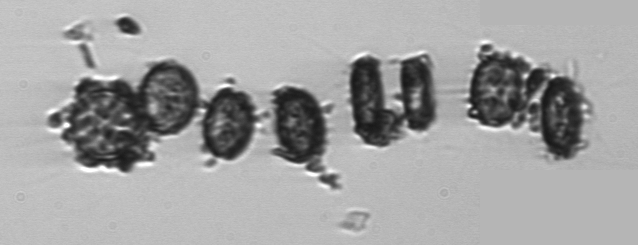
Label: Thalassiosira_TAG_external_detritus